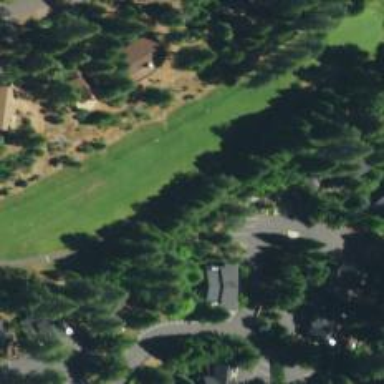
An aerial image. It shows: Footway that resembles golf path.